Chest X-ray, PA view. Patient: 62 years old, sex F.
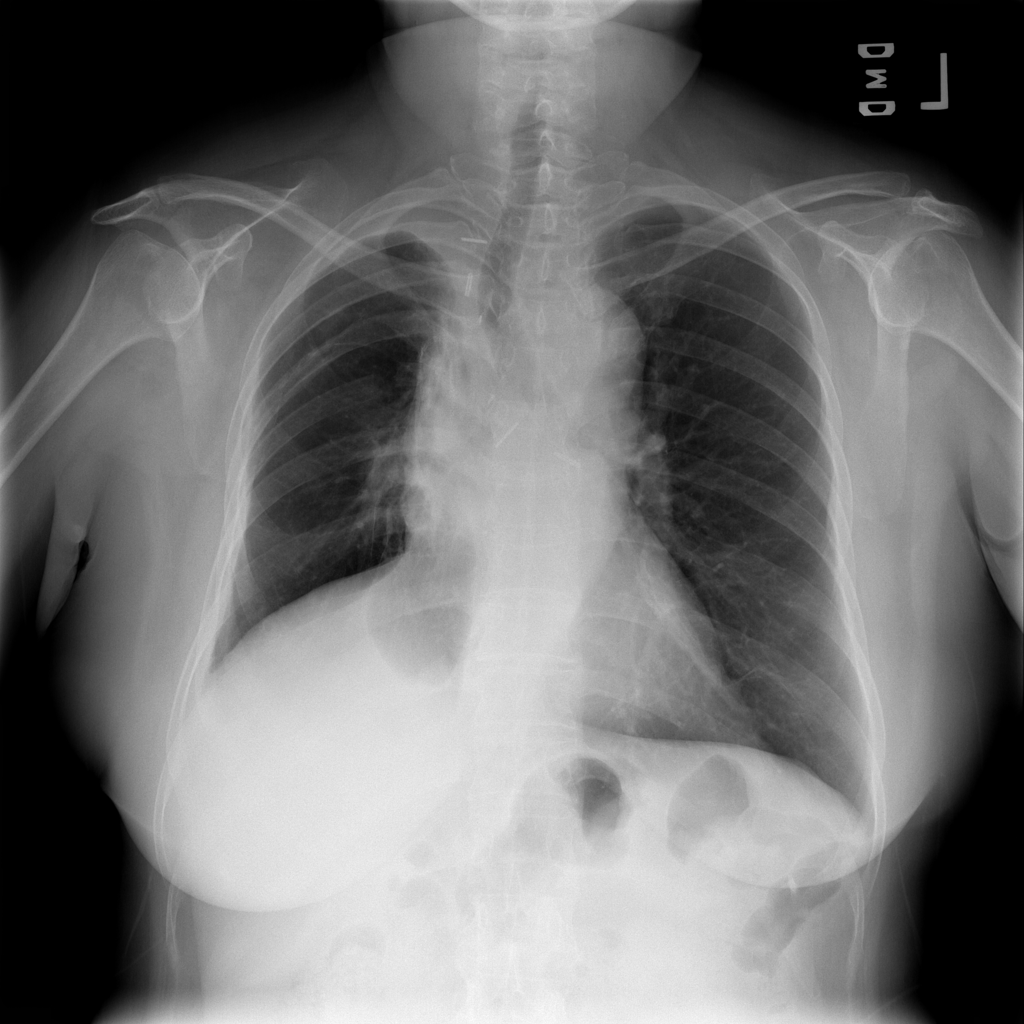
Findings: Mass